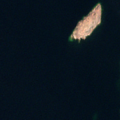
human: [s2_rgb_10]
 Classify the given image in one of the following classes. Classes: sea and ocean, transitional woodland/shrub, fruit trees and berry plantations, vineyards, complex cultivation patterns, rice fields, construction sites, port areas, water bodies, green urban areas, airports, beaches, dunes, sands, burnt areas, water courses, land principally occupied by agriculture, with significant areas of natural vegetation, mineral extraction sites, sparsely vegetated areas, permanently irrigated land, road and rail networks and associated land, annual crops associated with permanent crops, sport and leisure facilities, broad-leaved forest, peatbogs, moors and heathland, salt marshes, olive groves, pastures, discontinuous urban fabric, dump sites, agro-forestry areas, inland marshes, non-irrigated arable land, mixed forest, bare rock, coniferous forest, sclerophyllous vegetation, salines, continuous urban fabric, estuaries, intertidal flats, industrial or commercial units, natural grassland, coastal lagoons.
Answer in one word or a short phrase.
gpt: sea and ocean